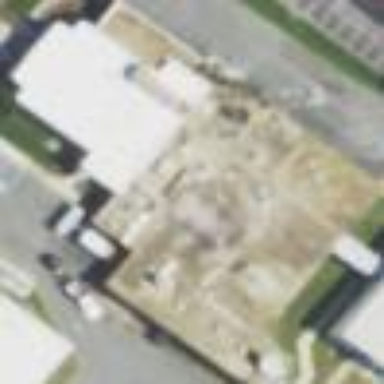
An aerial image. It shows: Television studio building.